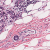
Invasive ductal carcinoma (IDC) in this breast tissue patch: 1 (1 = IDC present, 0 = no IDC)